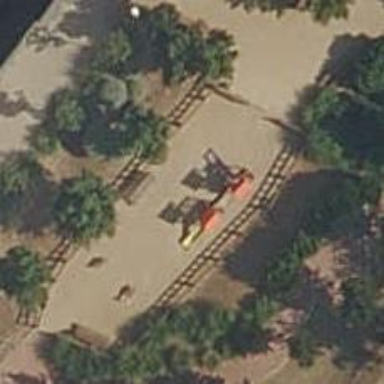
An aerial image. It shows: Playground area for leisure activities on the land.